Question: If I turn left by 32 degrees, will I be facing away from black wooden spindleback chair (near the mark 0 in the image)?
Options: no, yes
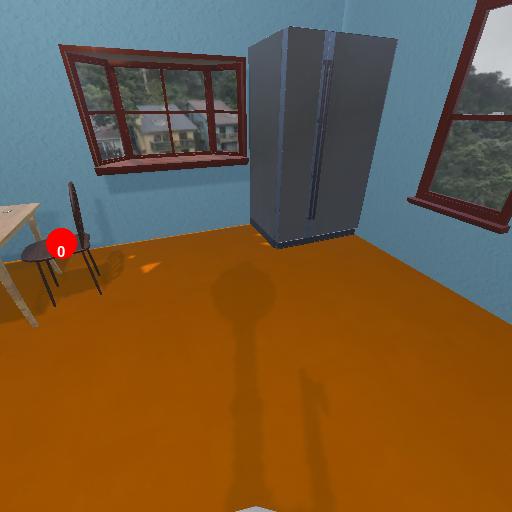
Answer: no